Question: I am using twitter4j to integrate twitter in android.
This is my code to for twitter. I am creating separate class for twitter.
I looked at similar questions to this but nothing works for me.
<URL> and some other questions.
'''
public class OBLTwitter {
private static final String TAG = "OBLTwitter";
private Activity activity;
// Twitter constants
private static final String TWITTER_CONSUMER_KEY = "KEY";
private static final String TWITTER_CONSUMER_SECRET = "SECRET";
public static final String TWITTER_CALLBACK_URL = "app://ridesharebuddy";
// Twitter variables
private static Twitter twitter;
private static RequestToken requestToken;
public static boolean userDeniedToContinue;
public OBLTwitter(Activity activity) {
Log.d(TAG, "Parameterized constructor called.");
this.activity = activity;
userDeniedToContinue = false;
}
// Login to twitter
public void loginToTwitter() {
Log.e(TAG, "Logging in to twitter.");
if(!isNetworkAvailable(this.activity))
{
Log.e(TAG, "Interent connection not available");
}
// Set up Twitter object
ConfigurationBuilder builder = new ConfigurationBuilder();
builder.setOAuthConsumerKey(TWITTER_CONSUMER_KEY);
builder.setOAuthConsumerSecret(TWITTER_CONSUMER_SECRET);
Configuration configuration = builder.build();
TwitterFactory factory = new TwitterFactory(configuration);
twitter = factory.getInstance();
Thread thread = new Thread(new Runnable() {
@Override
public void run() {
try {
if(twitter == null)
{
Log.e(TAG, "twitter is null");
}
Log.e("called", "called run method");
// Get RequestToken and call authentication URL to show
// twitter page
requestToken = twitter
.getOAuthRequestToken(TWITTER_CALLBACK_URL);
Log.e(TAG, "getting request token");
Log.e("oAuth token :", requestToken.getToken());
Log.e("oAUth secret:", requestToken.getTokenSecret());
Log.e("oAuth URL: ", requestToken.getAuthenticationURL());
activity.startActivity(new Intent(Intent.ACTION_VIEW, Uri
.parse(requestToken.getAuthenticationURL())));
} catch (TwitterException te) {
Log.e(TAG, "Twitter exception, Login error.");
te.printStackTrace();
Log.e(TAG, "Error code : " + te.getErrorCode());
Log.e(TAG, "Error message : " + te.getErrorMessage());
Log.e(TAG, "Status code : " + te.getStatusCode());
Log.e(TAG, "Access level : " + te.getAccessLevel());
} catch (Exception e) {
e.printStackTrace();
}
}
});
thread.start();
}
public boolean isNetworkAvailable(Context context)
{
ConnectivityManager connectivityManager = (ConnectivityManager) context.getSystemService(Context.CONNECTIVITY_SERVICE);
NetworkInfo activeNetworkInfo = connectivityManager.getActiveNetworkInfo();
return activeNetworkInfo != null;
}
'''
}
This is my activity code from where i am calling loginToTwitter function.
'''
protected void onCreate(Bundle savedInstanceState) {
super.onCreate(savedInstanceState);
setContentView(R.layout.activity_main);
OBLTwitter twitter = new OBLTwitter(this);
twitter.loginToTwitter();
}
'''
This is my file, I am adding this because i made some changes suggested by answerers of different questions.
'''
<uses-sdk
android:minSdkVersion="14"
android:targetSdkVersion="18" />
<uses-permission android:name="android.permission.INTERNET"/>
<uses-permission android:name="android.permission.ACCESS_NETWORK_STATE" />
<application
android:allowBackup="true"
android:icon="@drawable/ic_launcher"
android:label="@string/app_name"
android:theme="@style/AppTheme" >
<activity
android:name="com.objectlounge.OBLTwitter.MainActivity"
android:label="@string/app_name" >
android:launchMode="singleInstance">
<intent-filter>
<action android:name="android.intent.action.VIEW" />
<action android:name="android.intent.action.MAIN" />
<category android:name="android.intent.category.LAUNCHER" />
<category android:name="android.intent.category.DEFAULT" />
<category android:name="android.intent.category.BROWSABLE" />
<data
android:host="ridesharebuddy"
android:scheme="app" />
</intent-filter>
</activity>
</application>
'''

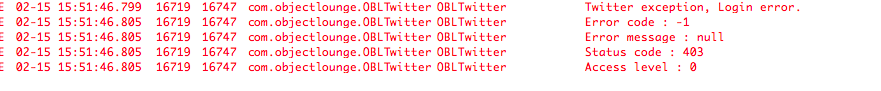
Answer: The reason you are getting an 'HTTP 403' (Forbbiden) status code has to do with the fact that Twitter has recently its traffic to .
From <URL>:
> January 14, 2014 Restricting api.twitter.com to TLS traffic only
API v1.1
Several libraries that were using plain HTTP have been updated in order to comply with this. So was the case with 'Twitter4j'. On version 3.0.5 it now uses TLS by default.
Now, if for some reason you really don't want to update the library, you might still be able to use your current version by doing a minor change to your code. The 'ConfigurationBuilder' class has a <URL> method, which you can set to true to use HTTPS. So you might get it to work by adding the following line to your code:
'''
builder.setSSL(true);
'''